Interaction volume radius: 10 \u00c5
Interaction volume height: 25 \u00c5
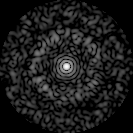
Disorder parameter: 0.8384